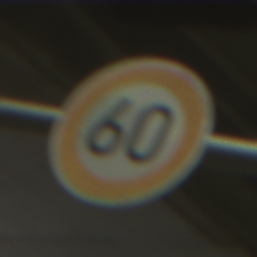
Verkehrszeichen: Geschwindigkeit60
Umgebung: Indoor, Special
Tageszeit: NotSpecified
Wetter: NotSpecified
Licht: Artificial
Jahreszeit: NotSpecified
Kontrast: HighContrast